Математический маятник и однородный стержень одной и той же длины отклоняют до горизонтальных положений и отпускают (см. рис).
Каково отношение их периодов колебаний?
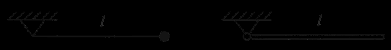
Ответ: $$ \frac{\omega_{м}}{\omega_{с}}=\sqrt{\frac{2}{3} \frac{l}{L}} $$ $$ \sqrt{3/2}\approx1.22 $$
Темы:
T, Физмаятник, Колебания, 200 задач